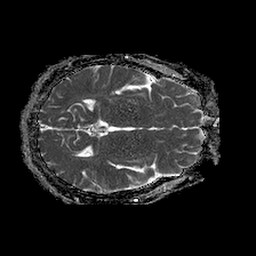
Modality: ADC
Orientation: axial
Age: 49
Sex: female
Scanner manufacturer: philips
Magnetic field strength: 1.5 T
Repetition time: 4.6 s
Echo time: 0.08517 s